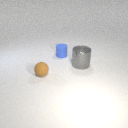
small blue rubber cylinder to the right of small brown rubber sphere